Field crop: maize
Growth stage: 2
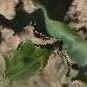
Species: maize